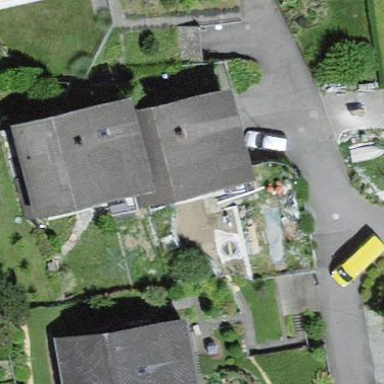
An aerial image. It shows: Residential building.